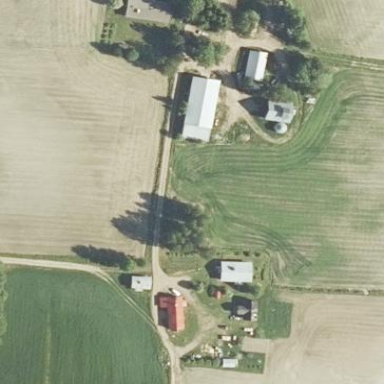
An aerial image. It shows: Farmyard area.